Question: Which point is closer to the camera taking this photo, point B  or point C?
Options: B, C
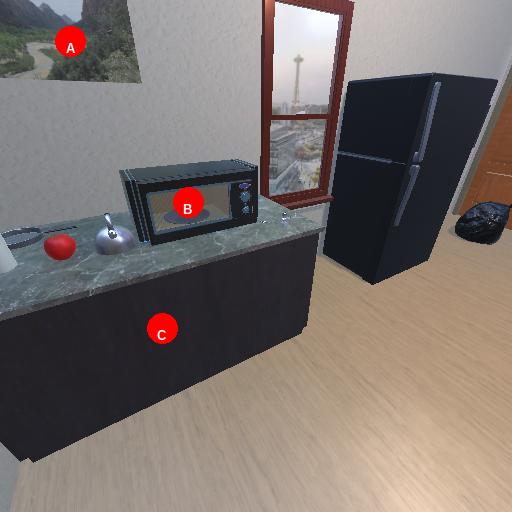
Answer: B